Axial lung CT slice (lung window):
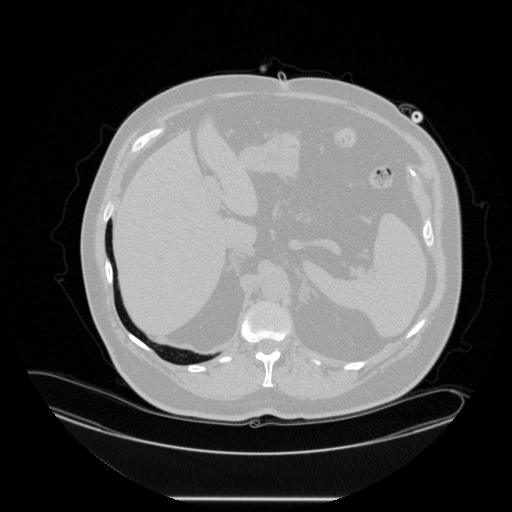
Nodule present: no